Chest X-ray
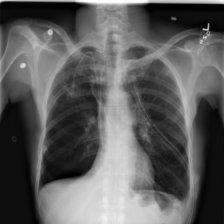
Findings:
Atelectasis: negative
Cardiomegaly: negative
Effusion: negative
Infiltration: positive
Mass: negative
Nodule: negative
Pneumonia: negative
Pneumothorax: negative
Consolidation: negative
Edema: negative
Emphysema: negative
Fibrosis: negative
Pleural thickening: negative
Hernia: negative